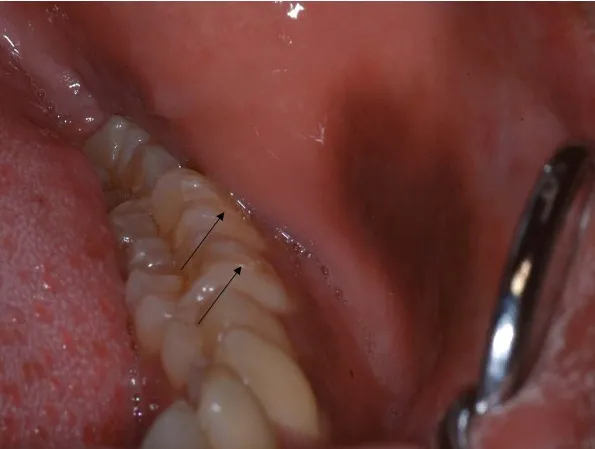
Brownish-black macular lesion on left buccal mucosa adjacent to molar teeth with Class V glass ionomer cement restorations (arrows).
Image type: medical_photograph (other_medical_photograph)